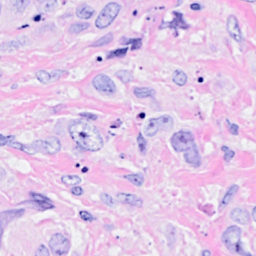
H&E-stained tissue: Breast